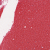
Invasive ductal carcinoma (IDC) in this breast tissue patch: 0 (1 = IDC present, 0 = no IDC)